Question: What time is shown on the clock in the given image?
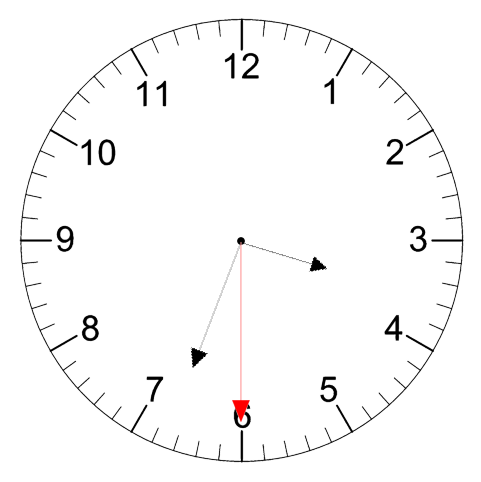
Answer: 03:33:30